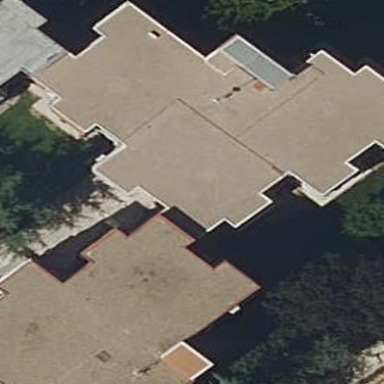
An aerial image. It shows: Image showing building with apartments.